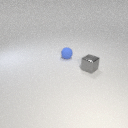
small gray metal cube to the right of small blue rubber sphere